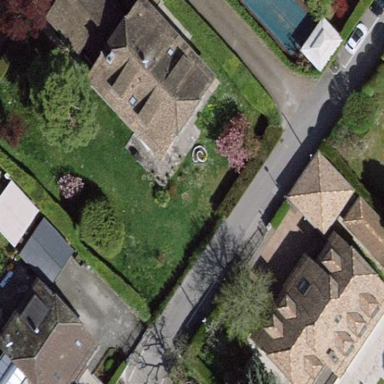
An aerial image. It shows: Garden enclosed by fence.